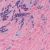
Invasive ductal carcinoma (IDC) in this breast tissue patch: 1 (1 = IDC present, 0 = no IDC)